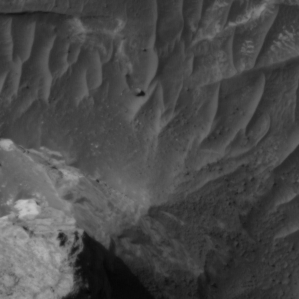
Label: non_frost